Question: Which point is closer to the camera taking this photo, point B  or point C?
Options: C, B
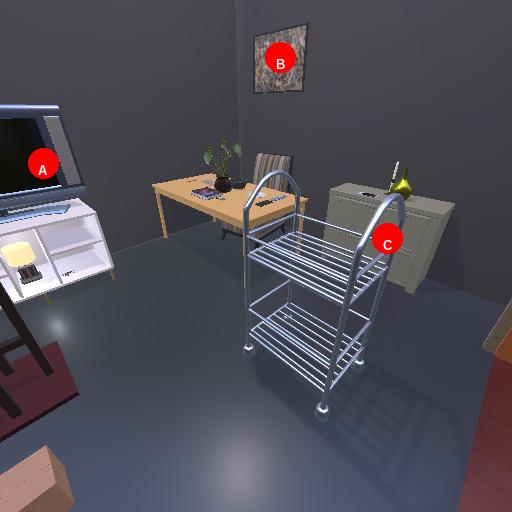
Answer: C